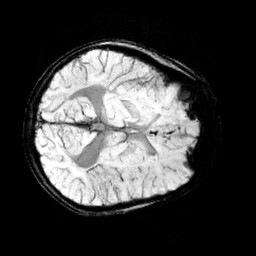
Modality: minIP
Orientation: axial
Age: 11
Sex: male
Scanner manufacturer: siemens
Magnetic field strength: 3 T
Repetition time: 0.027 s
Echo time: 0.02 s